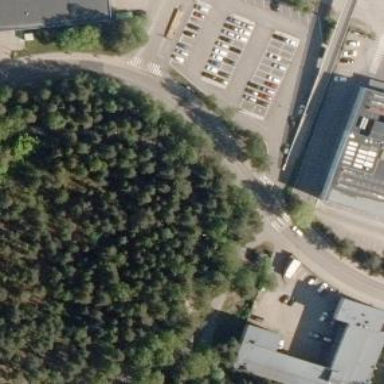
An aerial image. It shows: Parking lot with asphalt surface designed for park and ride for train users.